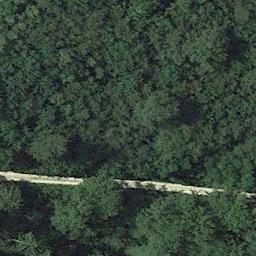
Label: forest